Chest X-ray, PA view. Patient: 15 years old, sex F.
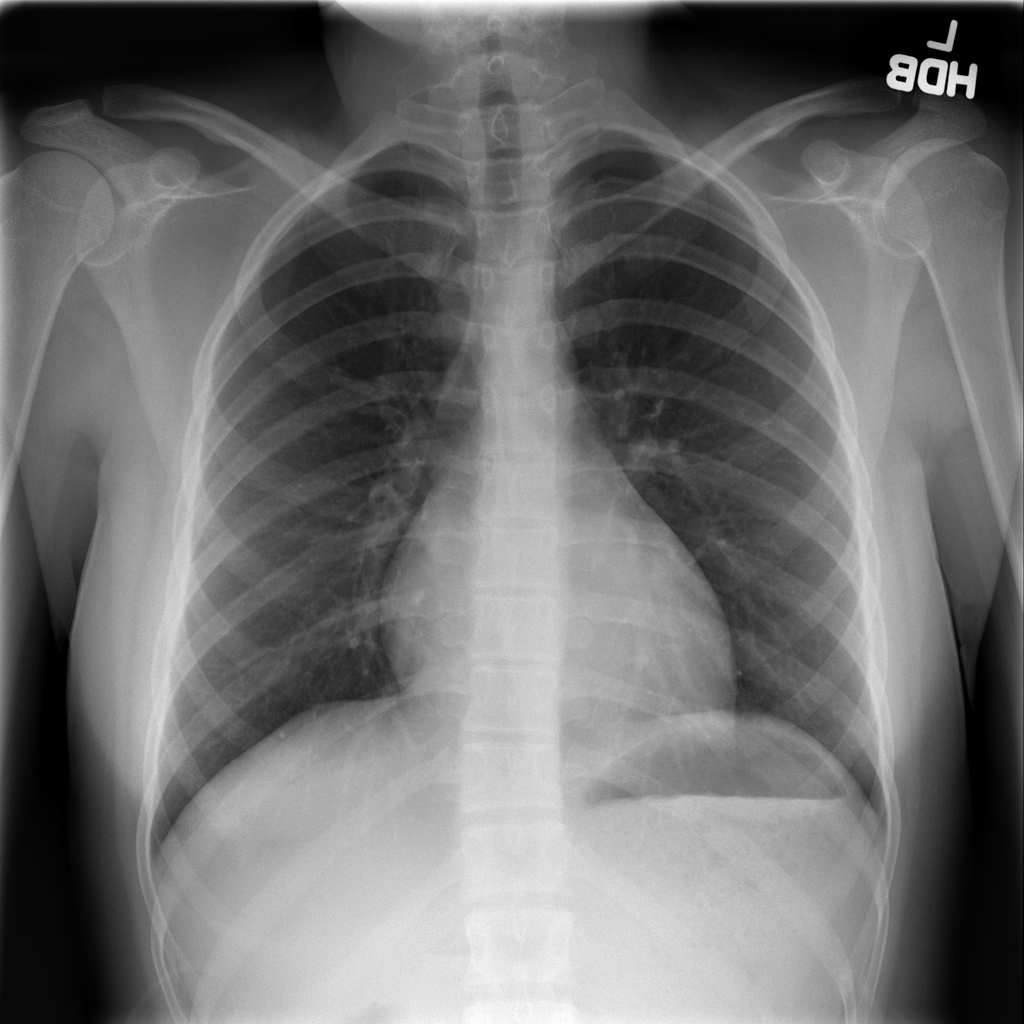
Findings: No Finding